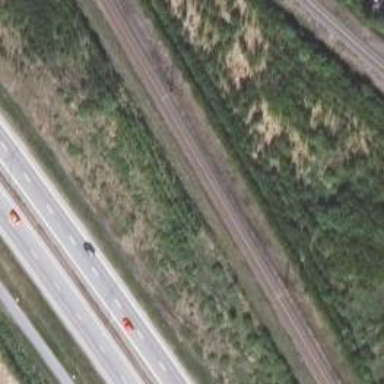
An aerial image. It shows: Continuous rail railway with electrified contact line.